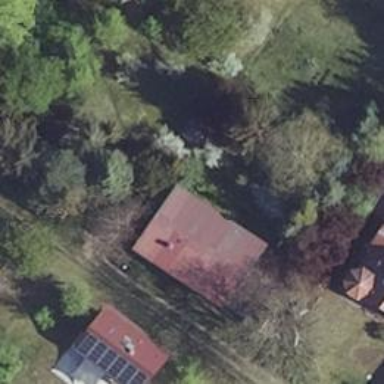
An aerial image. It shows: Simple house.